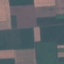
Land use / land cover: AnnualCrop